Interaction volume radius: 10 \u00c5
Interaction volume height: 20 \u00c5
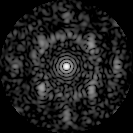
Disorder parameter: 0.647